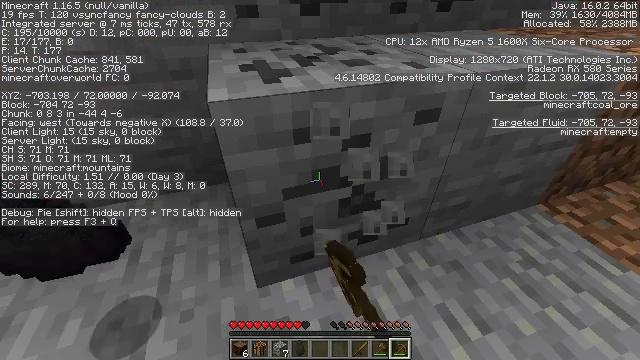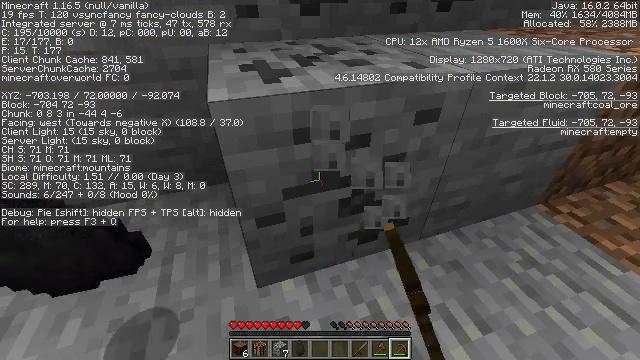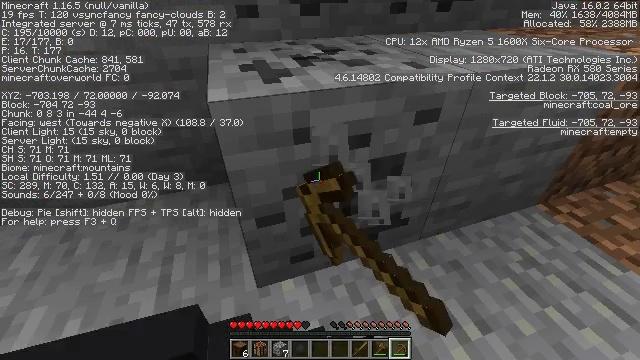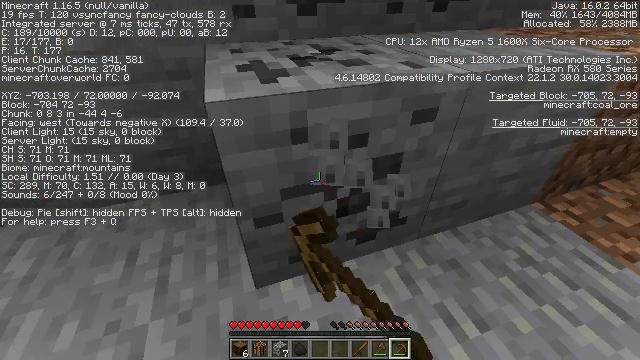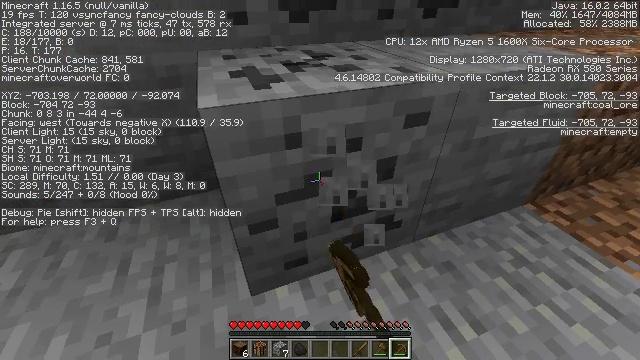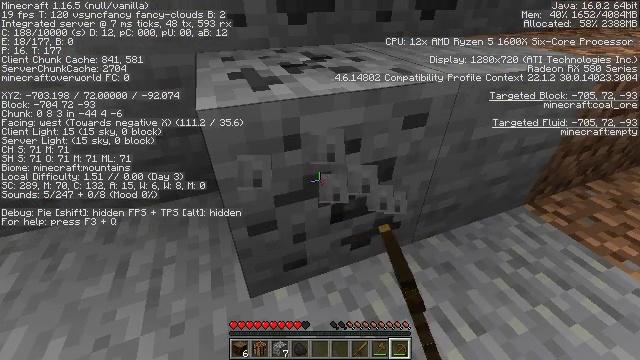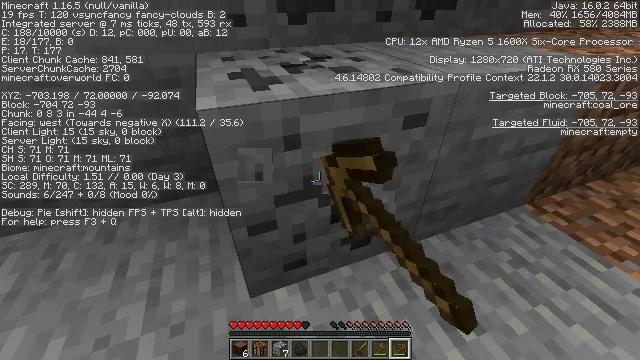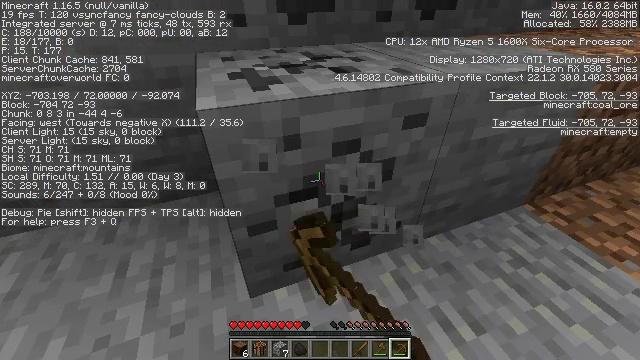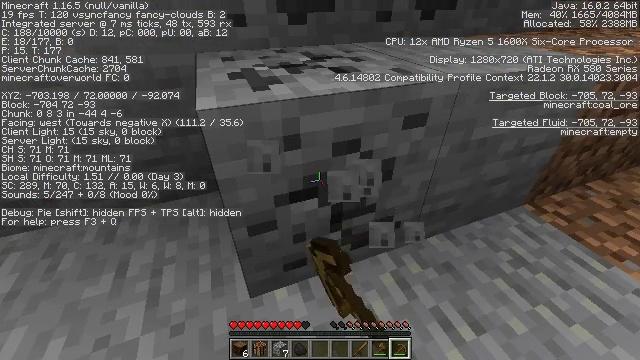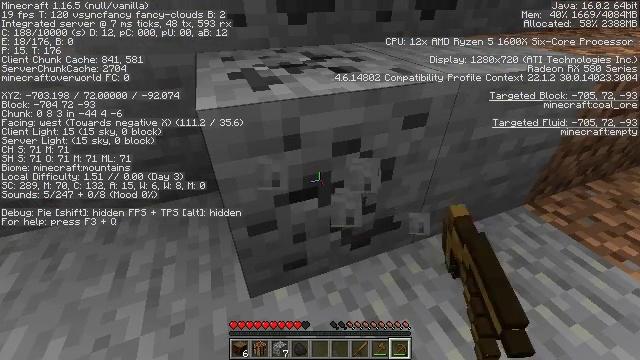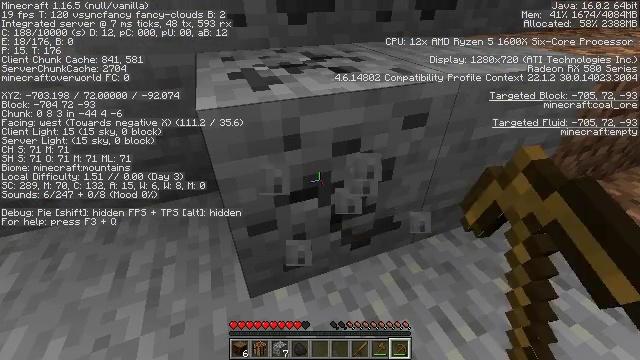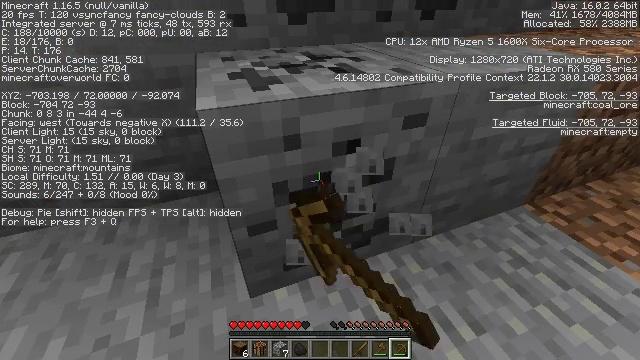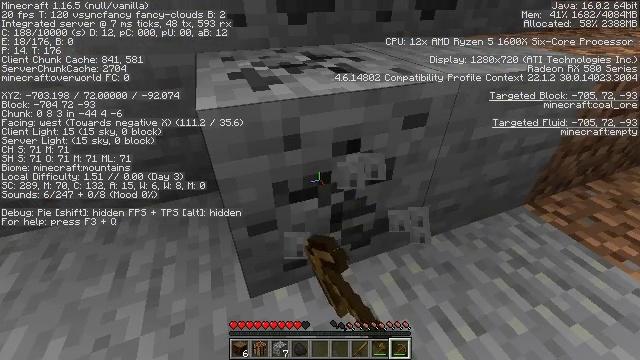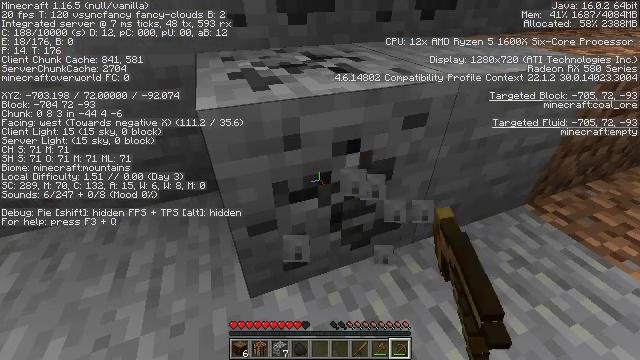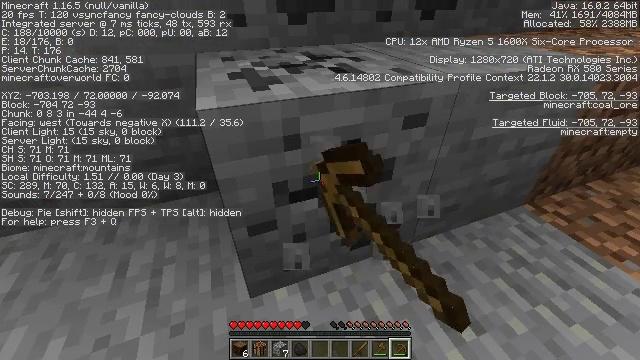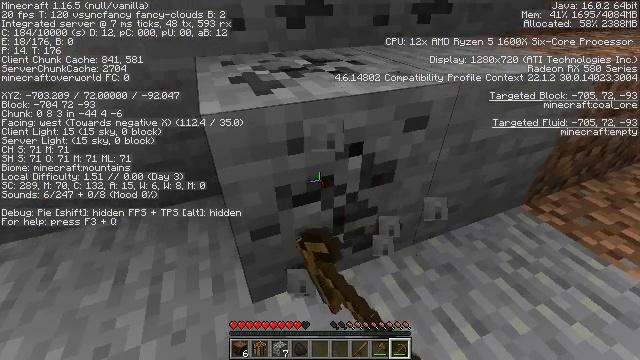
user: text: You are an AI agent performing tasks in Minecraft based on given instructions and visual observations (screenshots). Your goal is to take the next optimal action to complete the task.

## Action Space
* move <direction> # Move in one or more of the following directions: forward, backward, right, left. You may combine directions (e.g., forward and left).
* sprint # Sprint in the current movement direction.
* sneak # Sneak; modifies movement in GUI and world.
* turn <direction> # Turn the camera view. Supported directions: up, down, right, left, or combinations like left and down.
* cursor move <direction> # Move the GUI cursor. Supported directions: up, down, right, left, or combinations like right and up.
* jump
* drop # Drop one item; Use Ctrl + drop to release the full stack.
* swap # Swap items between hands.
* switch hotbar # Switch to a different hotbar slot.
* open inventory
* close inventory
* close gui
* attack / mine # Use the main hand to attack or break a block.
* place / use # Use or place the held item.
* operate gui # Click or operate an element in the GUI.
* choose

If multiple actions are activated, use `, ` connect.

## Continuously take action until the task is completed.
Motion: motion action
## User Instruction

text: Find and mine the coal ore.
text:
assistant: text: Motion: sneak, attack / mine
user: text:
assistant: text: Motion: sneak, attack / mine
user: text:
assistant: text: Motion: sneak, attack / mine
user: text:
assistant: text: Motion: sneak, turn right and up, attack / mine
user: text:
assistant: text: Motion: sneak, attack / mine
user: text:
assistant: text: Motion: sneak, attack / mine
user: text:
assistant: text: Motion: sneak, attack / mine
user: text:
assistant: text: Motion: sneak, attack / mine
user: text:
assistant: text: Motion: sneak, attack / mine
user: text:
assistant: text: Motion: sneak, attack / mine
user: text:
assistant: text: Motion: sneak, attack / mine
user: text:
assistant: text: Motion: sneak, attack / mine
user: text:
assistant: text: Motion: sneak, attack / mine
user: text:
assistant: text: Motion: sneak, attack / mine
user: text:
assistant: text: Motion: move left, sneak, turn right, attack / mine
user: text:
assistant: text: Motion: move left, sneak, turn right, attack / mine
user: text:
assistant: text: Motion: move left, sneak, turn right and up, attack / mine
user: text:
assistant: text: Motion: move left, sneak, turn right, attack / mine
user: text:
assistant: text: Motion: sneak, turn right, attack / mine
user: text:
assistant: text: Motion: sneak, attack / mine
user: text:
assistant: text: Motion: sneak, attack / mine
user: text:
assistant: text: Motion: sneak, attack / mine
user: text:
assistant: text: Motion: sneak, attack / mine
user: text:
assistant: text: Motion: sneak, attack / mine
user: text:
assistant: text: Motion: sneak, attack / mine
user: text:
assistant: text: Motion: sneak, attack / mine
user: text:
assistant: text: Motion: sneak, attack / mine
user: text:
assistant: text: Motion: sneak, attack / mine
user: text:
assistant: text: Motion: sneak, attack / mine
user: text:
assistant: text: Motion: sneak, attack / mine